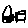
Label: house